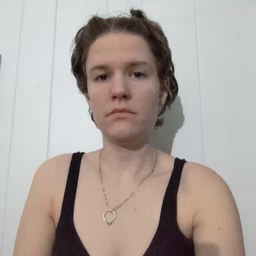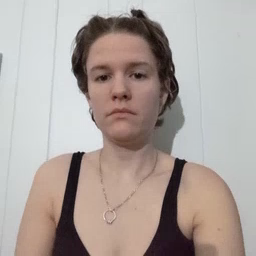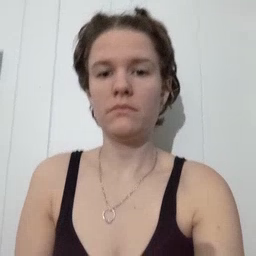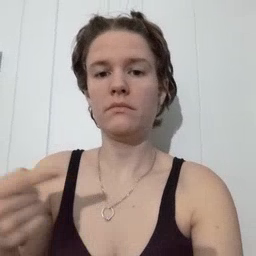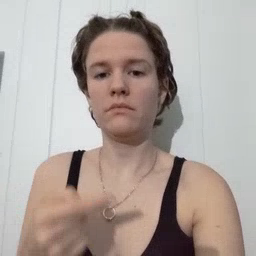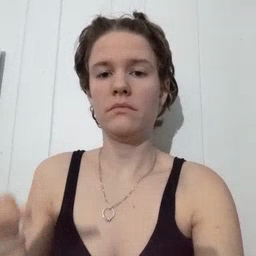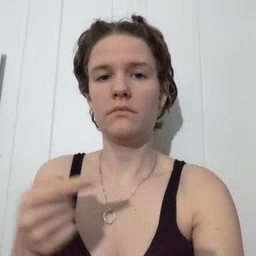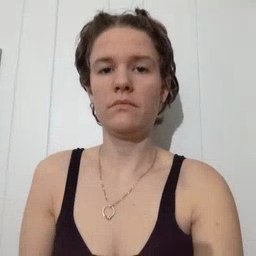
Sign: owie